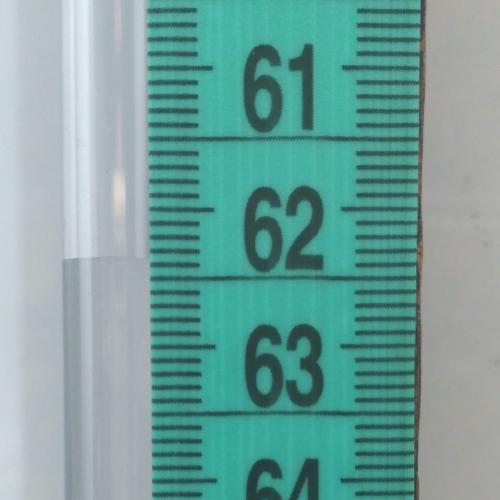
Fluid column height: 62.4 cm